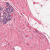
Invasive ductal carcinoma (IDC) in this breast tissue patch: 0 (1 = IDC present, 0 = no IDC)